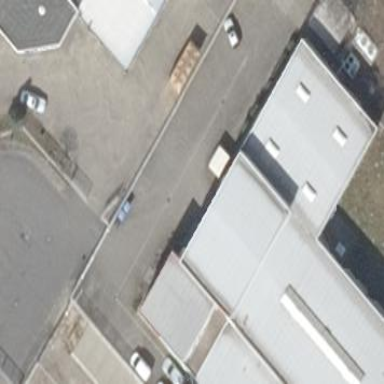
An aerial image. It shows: Industrial building.